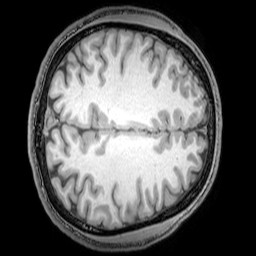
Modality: T1w
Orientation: axial
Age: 22
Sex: male
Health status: healthy
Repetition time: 0.081 s
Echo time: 0.037 s